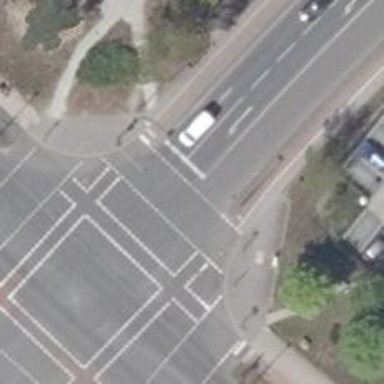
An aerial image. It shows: Road crossing with traffic signals.